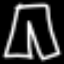
Label: pants